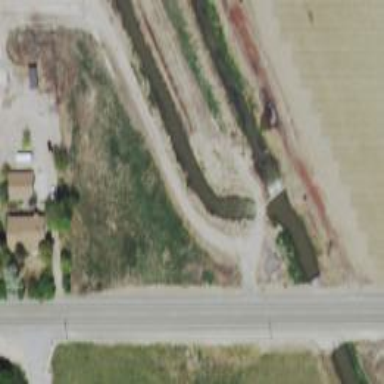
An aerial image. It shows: Canal culvert running through tunnel.